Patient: sex F, age 68
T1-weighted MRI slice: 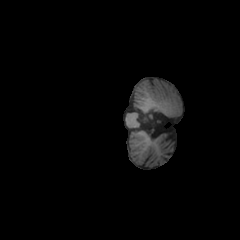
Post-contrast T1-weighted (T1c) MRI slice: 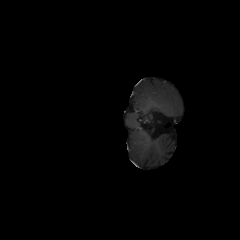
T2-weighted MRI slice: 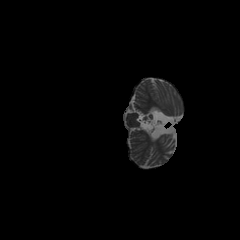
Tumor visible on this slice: no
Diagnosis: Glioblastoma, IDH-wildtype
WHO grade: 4